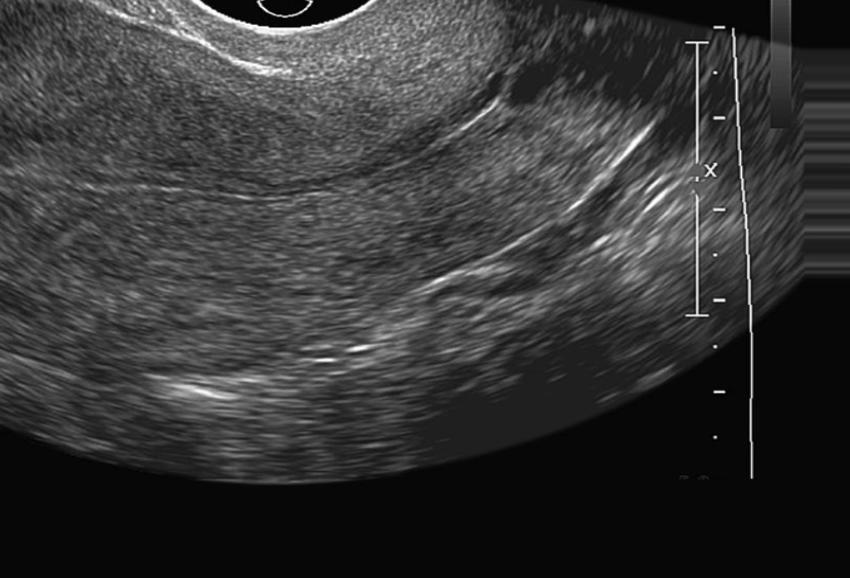
Label: notinfected